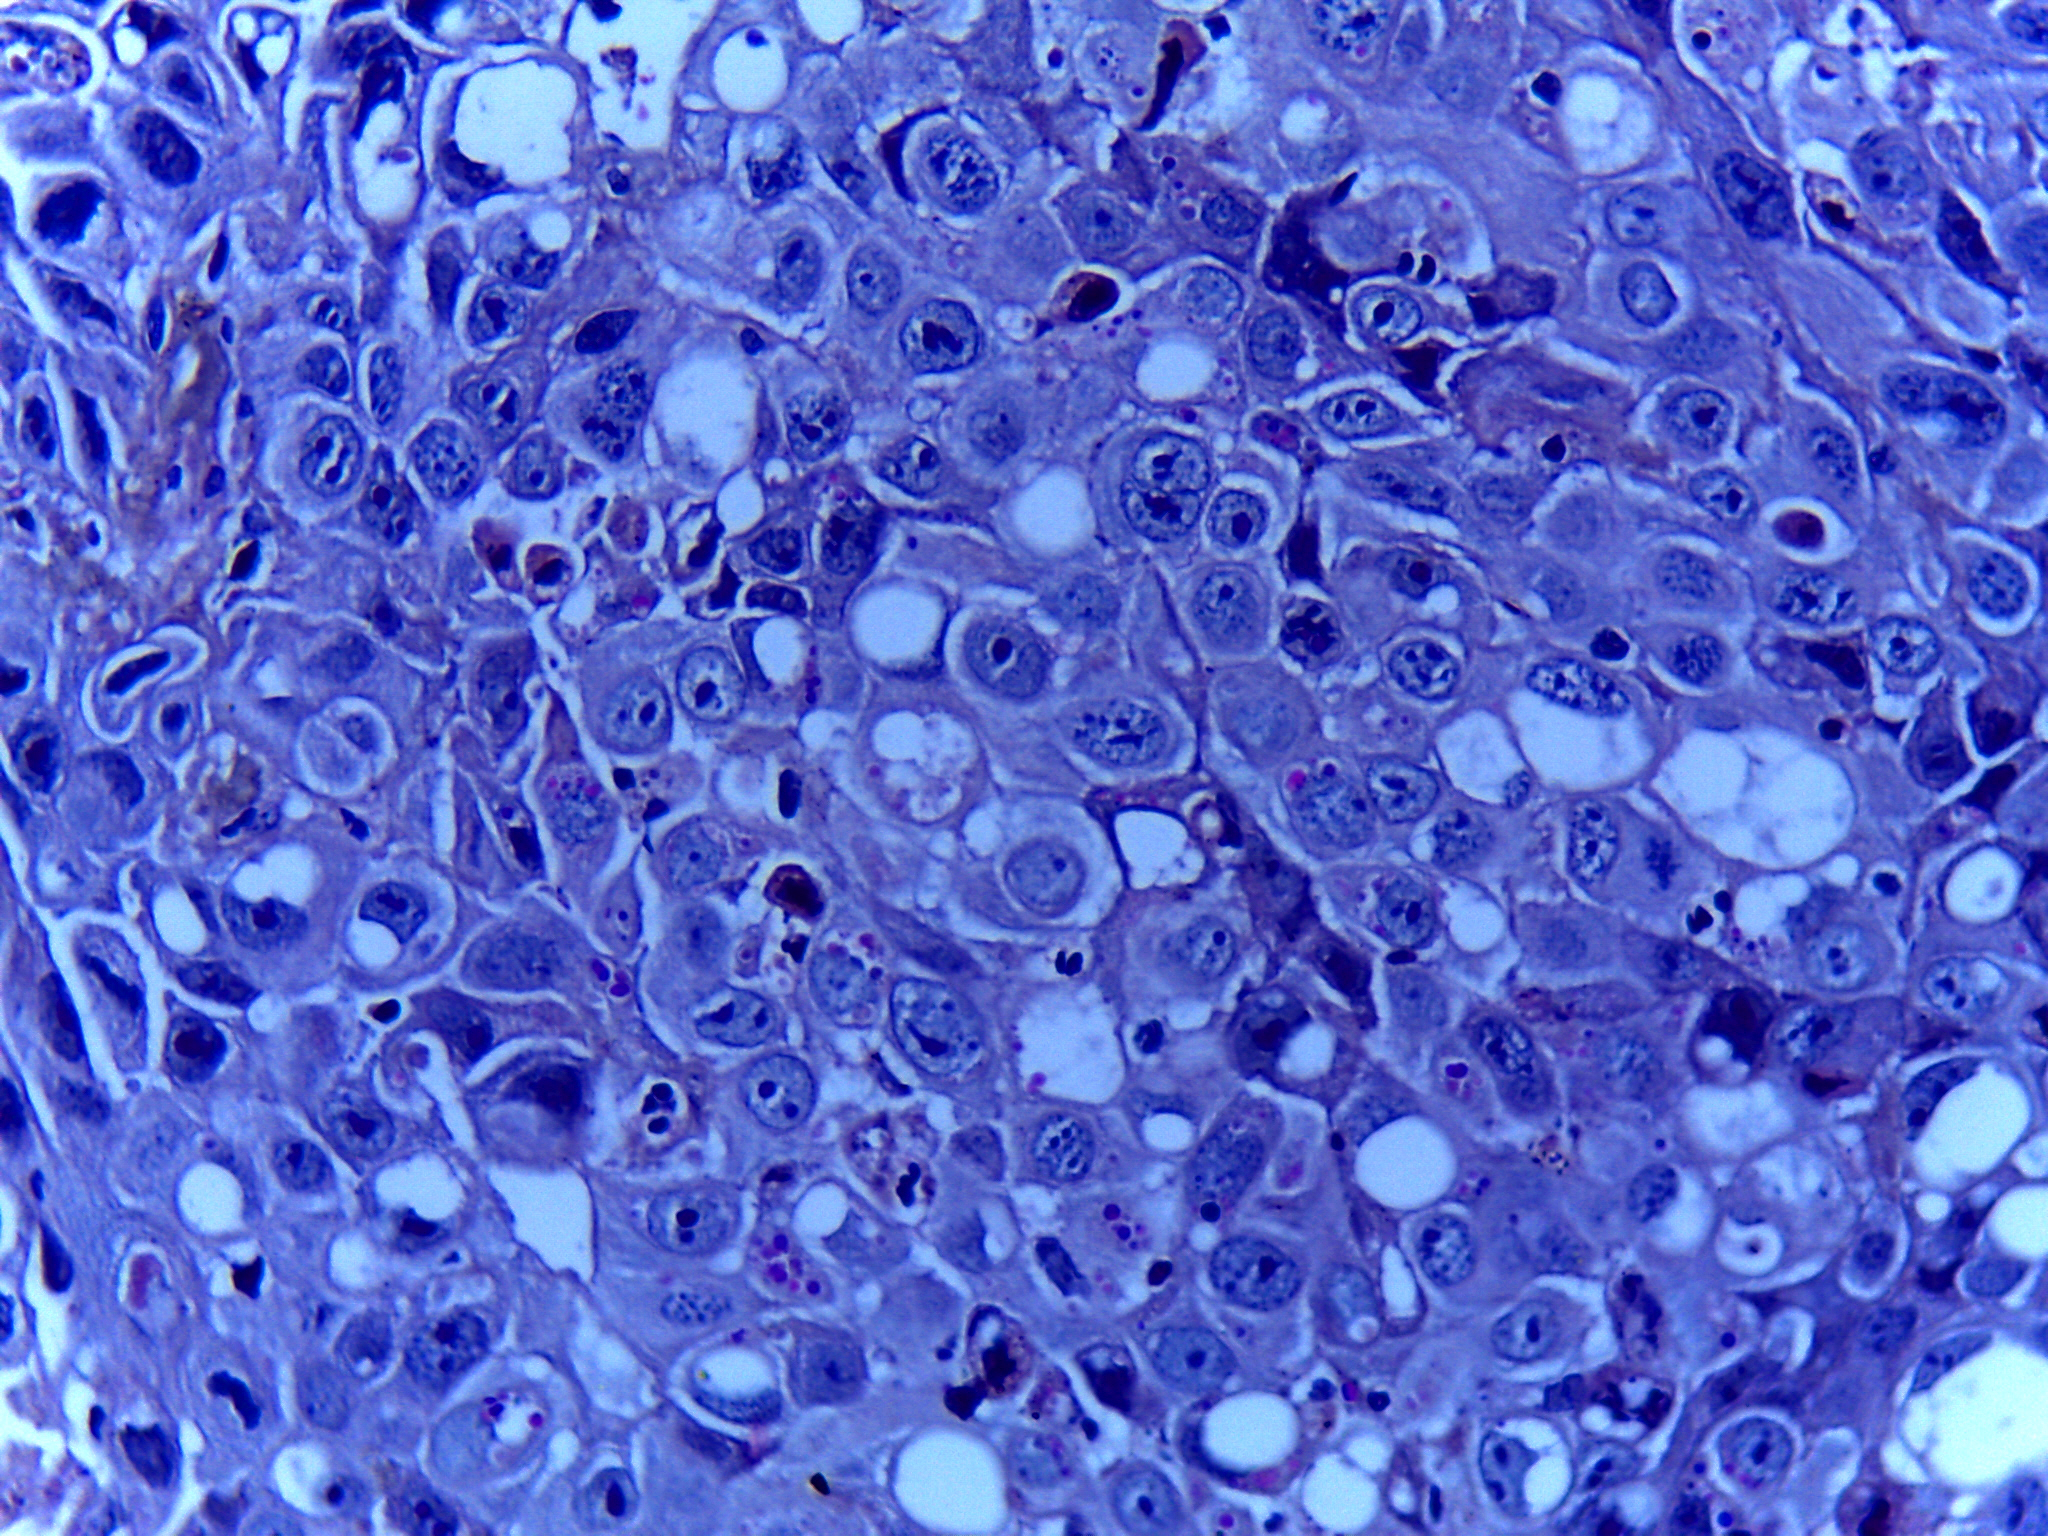
Diagnosis: OSCC